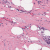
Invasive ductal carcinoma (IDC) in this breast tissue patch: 1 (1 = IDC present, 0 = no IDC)